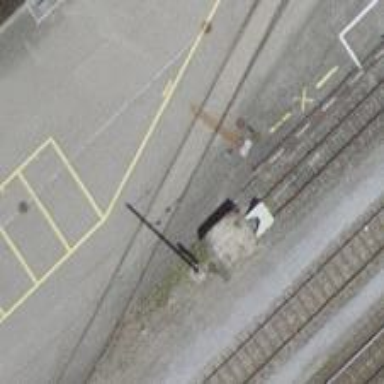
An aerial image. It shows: Railway buffer stop.